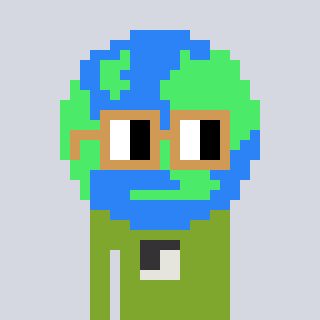
a pixel art character with square brown glasses, a earth-shaped head and a slimegreen-colored body on a cool background